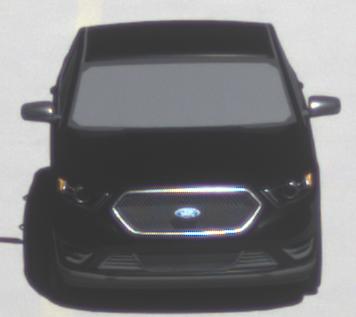
Make: Ford
Model: Taurus
Detailed model: SHO
Model produced from: 2012
Model produced until: 2019
Doors: 4
Color: black
Road condition: dry road
Daytime: midday
Contrast: high contrast